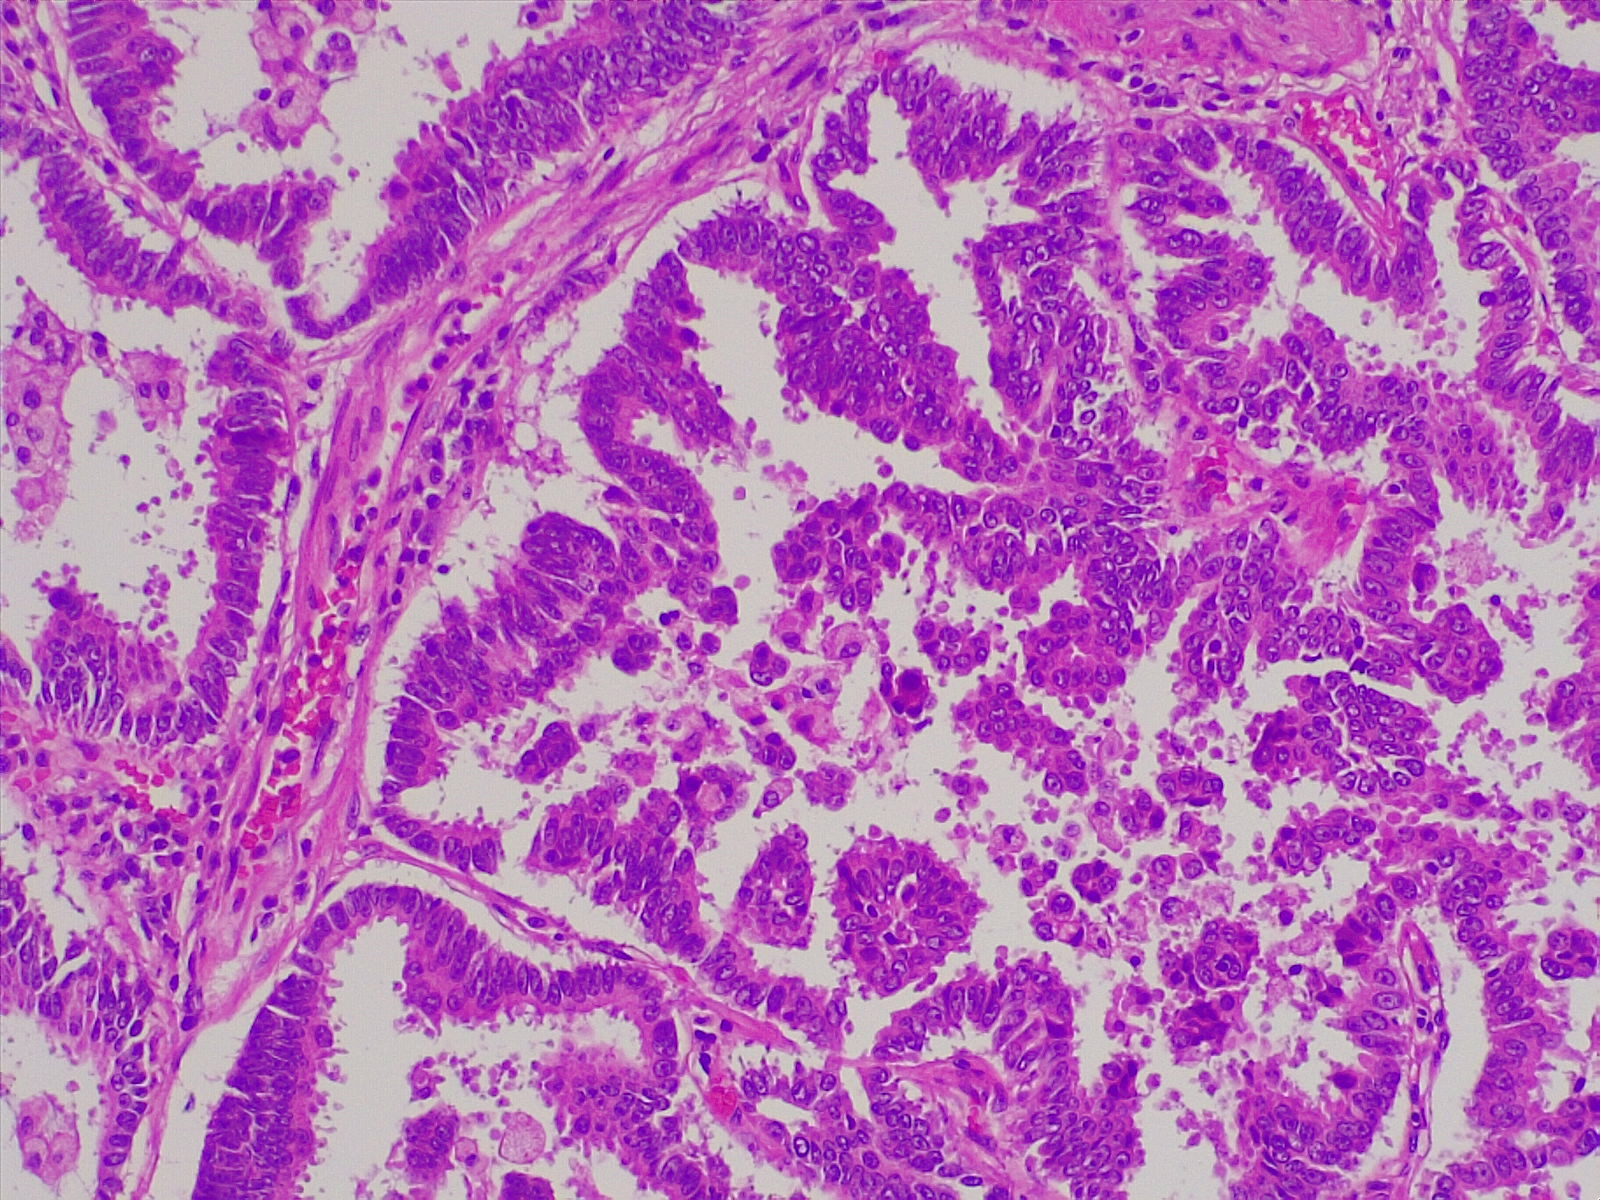
Label: lung adenocarcinoma, well differentiated